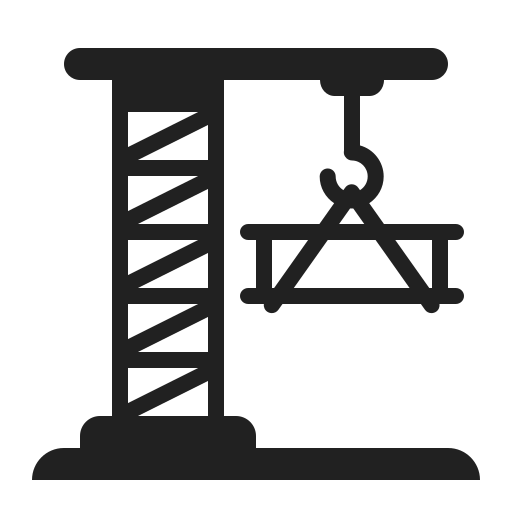
building construction high contrast